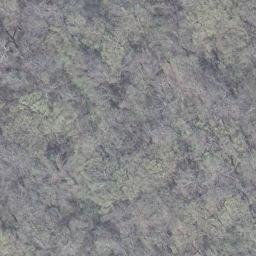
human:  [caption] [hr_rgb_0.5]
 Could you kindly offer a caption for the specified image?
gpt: A dense forest with green and grey plants .

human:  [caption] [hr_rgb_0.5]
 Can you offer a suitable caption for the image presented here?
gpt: A dense forest with thick plants .

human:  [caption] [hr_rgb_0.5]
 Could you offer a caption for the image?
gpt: This is a dense forest with green and grey plants .

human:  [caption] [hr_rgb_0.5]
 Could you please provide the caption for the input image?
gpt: Lots of green and grey trees in the forest .

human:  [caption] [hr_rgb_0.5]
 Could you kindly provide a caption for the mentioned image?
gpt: The forest is made up with green and grey plants .